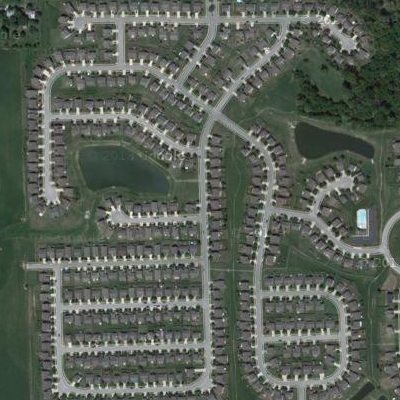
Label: Resident